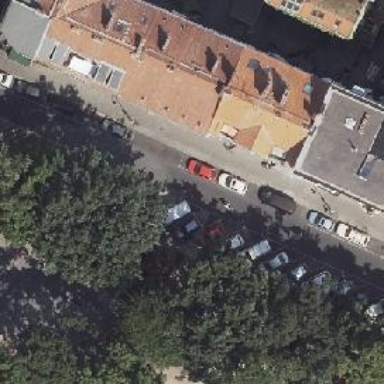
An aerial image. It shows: Living street with asphalt surface. There is parking lane on the right and parking on the street side on the left.